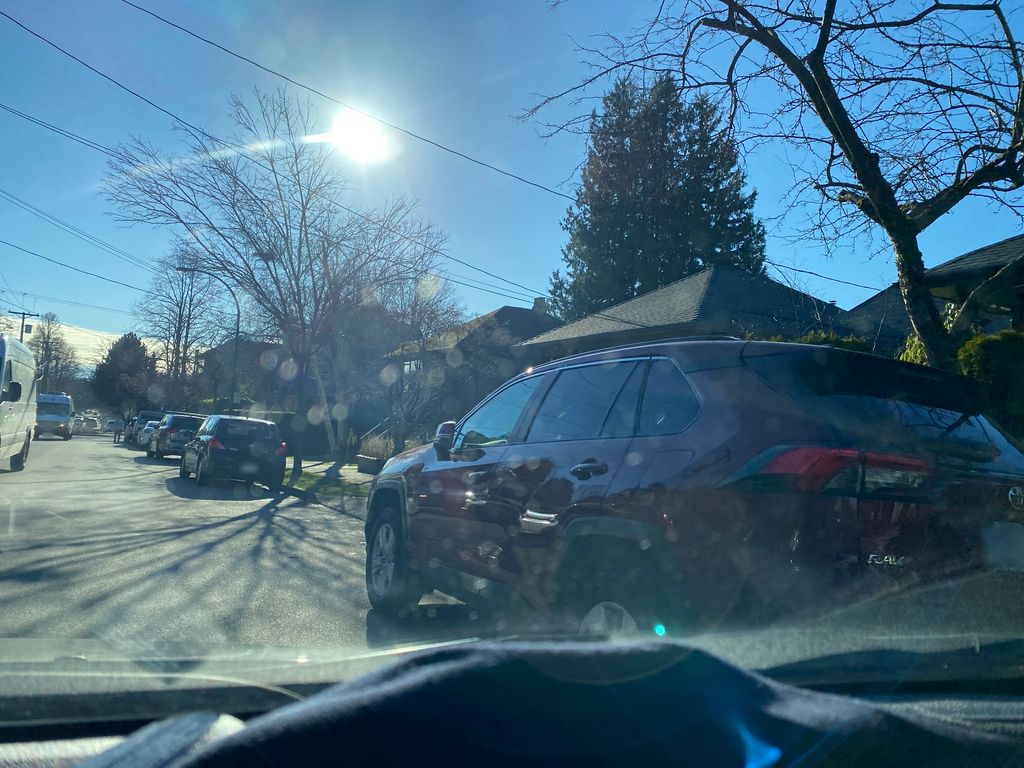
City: vancouver